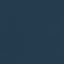
Label: SeaLake